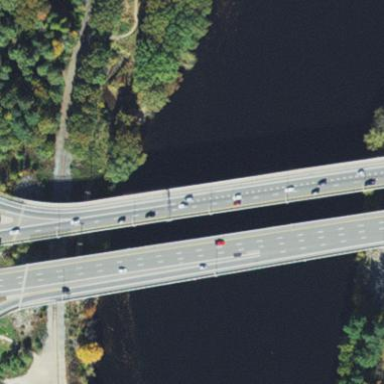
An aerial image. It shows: Man-made bridge.